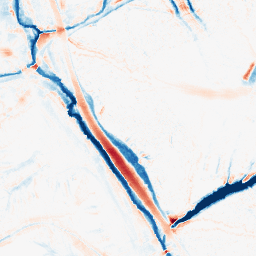
Category: morphological
Decomposition family: tophat_combined
Decomposition parameters: size: 10
Upsampling method: lanczos
Upsampling parameters: scale: 4
Upsampling scale: 4